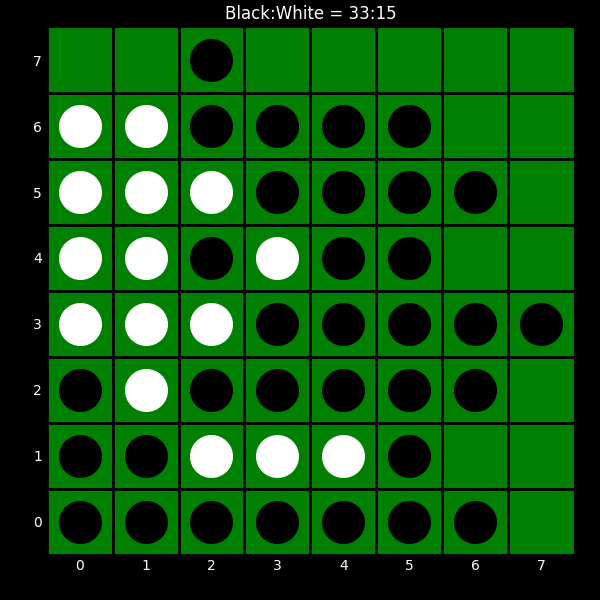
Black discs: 33
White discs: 15